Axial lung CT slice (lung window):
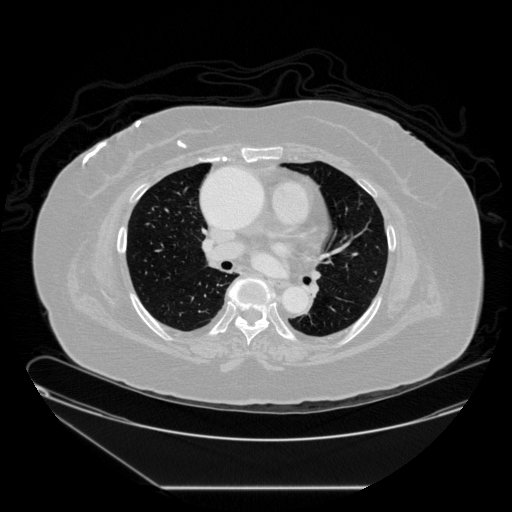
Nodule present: no